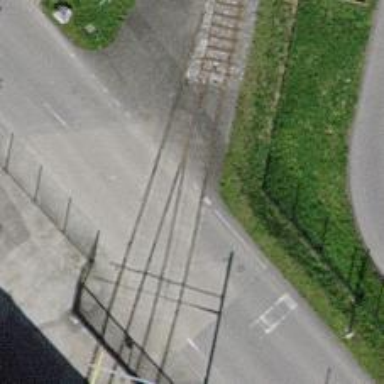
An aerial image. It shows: Single-track spur railway line.